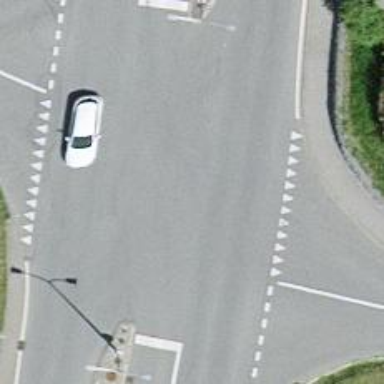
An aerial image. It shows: Secondary road with asphalt surface.